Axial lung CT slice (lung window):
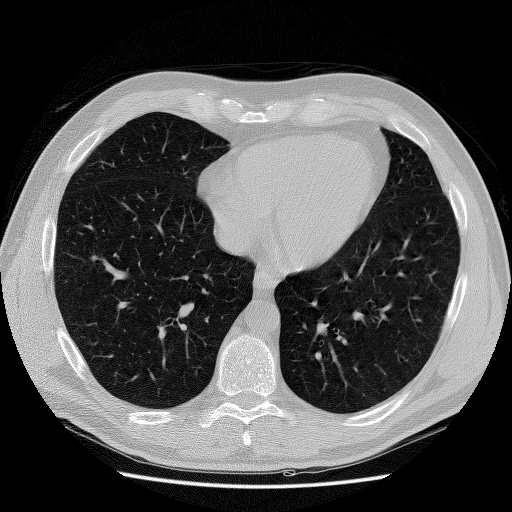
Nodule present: no